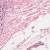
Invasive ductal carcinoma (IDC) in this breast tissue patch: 1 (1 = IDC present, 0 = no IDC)